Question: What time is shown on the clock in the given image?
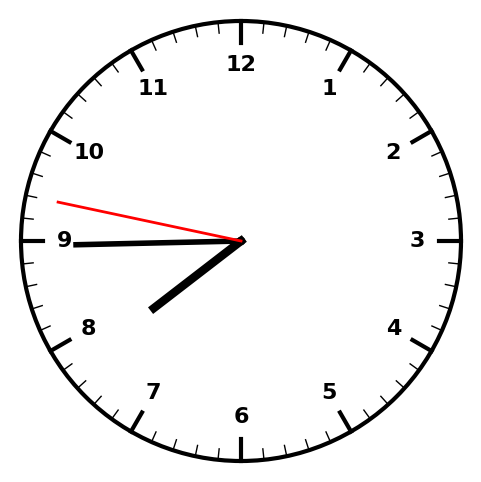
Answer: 07:44:47